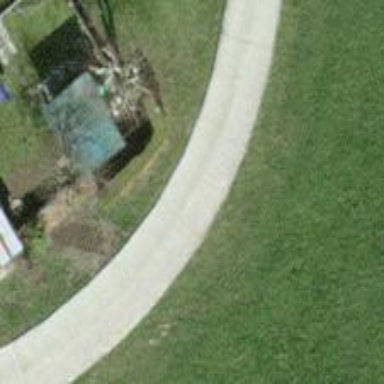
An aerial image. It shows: Residential road paved with concrete.